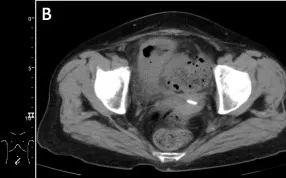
Imaging examinations. The right bladder wall was thickened, and a 3.6 cm x 1.5 cm lesion was revealed; (B): Abdominopelvic computed tomography (CT).
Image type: radiology (ct)